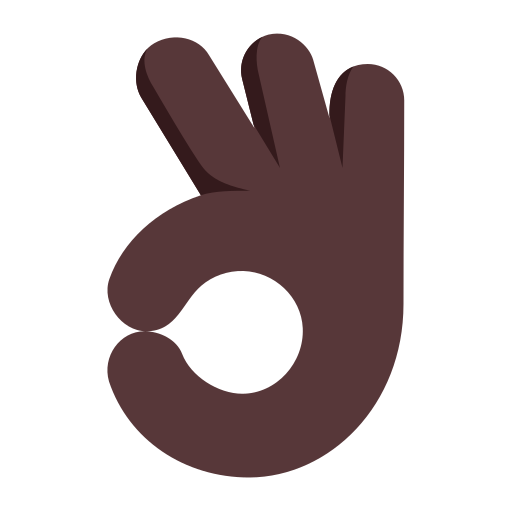
ok hand flat dark